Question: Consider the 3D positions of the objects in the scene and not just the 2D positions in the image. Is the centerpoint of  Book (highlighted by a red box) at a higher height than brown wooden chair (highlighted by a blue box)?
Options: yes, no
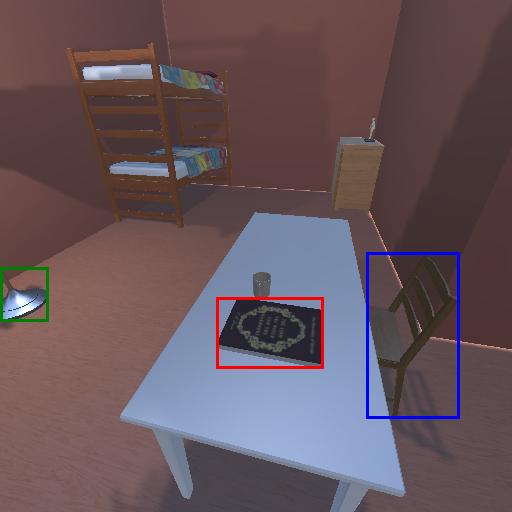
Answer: yes